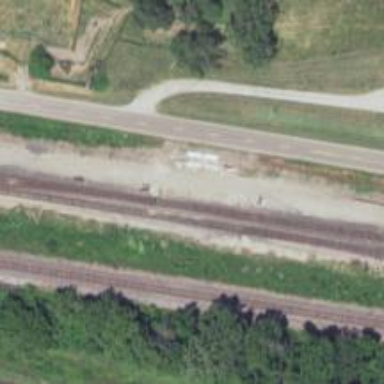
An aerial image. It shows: Junction on the railway.